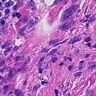
Metastatic tissue present: no